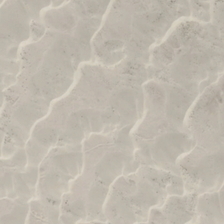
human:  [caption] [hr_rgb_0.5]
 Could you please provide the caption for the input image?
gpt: some ripples like fish scales are in a piece of yellow desert .

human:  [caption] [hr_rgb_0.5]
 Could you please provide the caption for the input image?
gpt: some ripples like fish scales are in a piece of yellow desert .

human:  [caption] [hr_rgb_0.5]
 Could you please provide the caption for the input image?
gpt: some ripples like fish scales are in a piece of yellow desert .

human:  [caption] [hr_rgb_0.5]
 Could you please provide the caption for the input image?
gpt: some ripples like fish scales are in a piece of yellow desert .

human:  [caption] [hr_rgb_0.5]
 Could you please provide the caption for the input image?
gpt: some ripples like fish scales are in a piece of yellow desert .